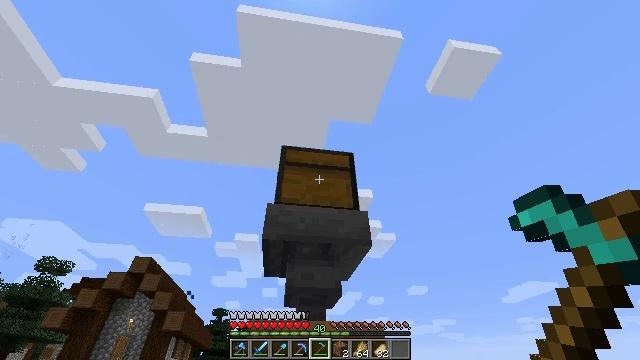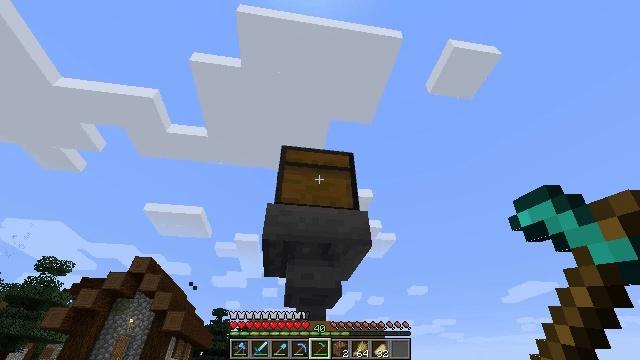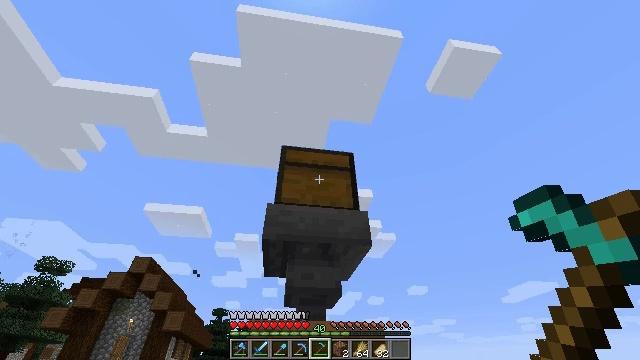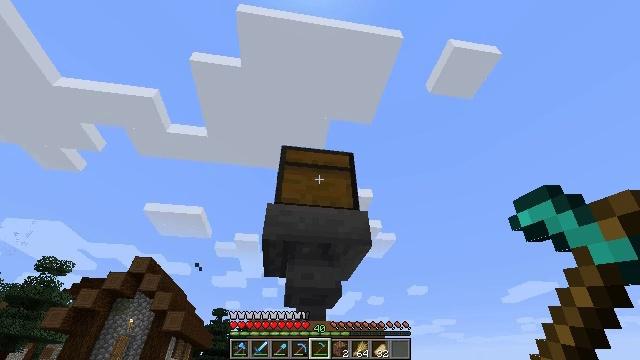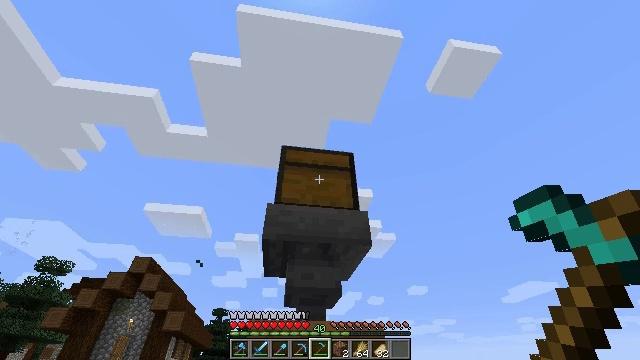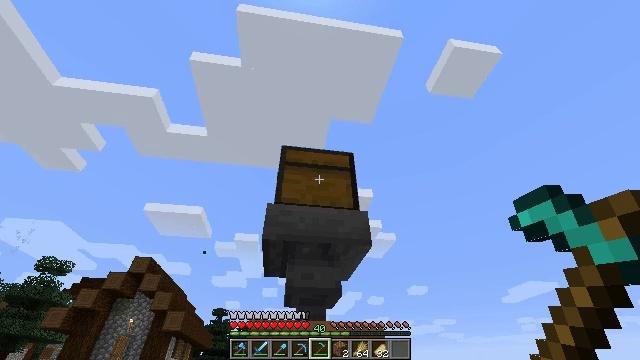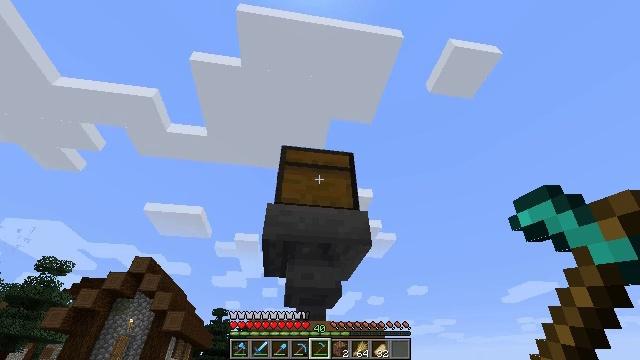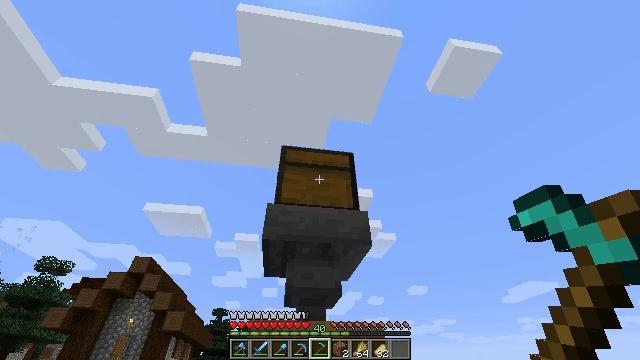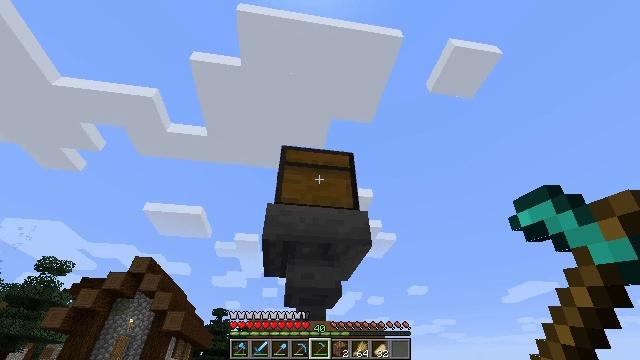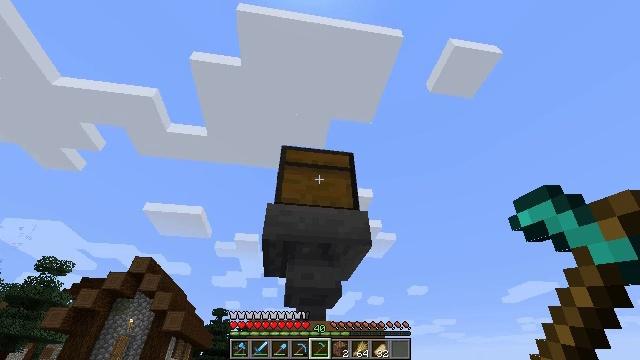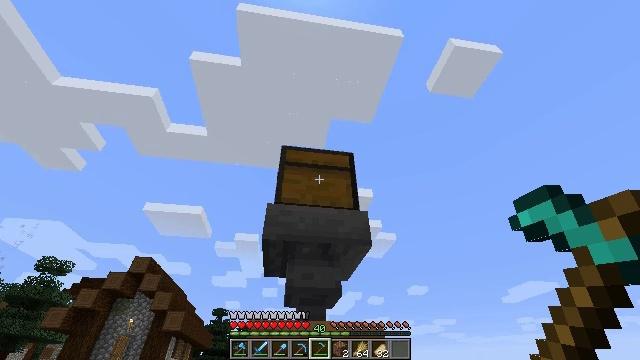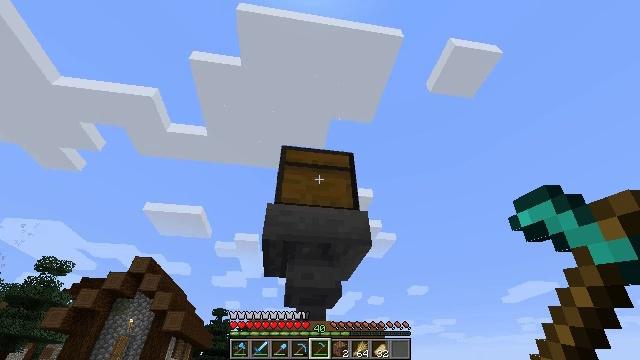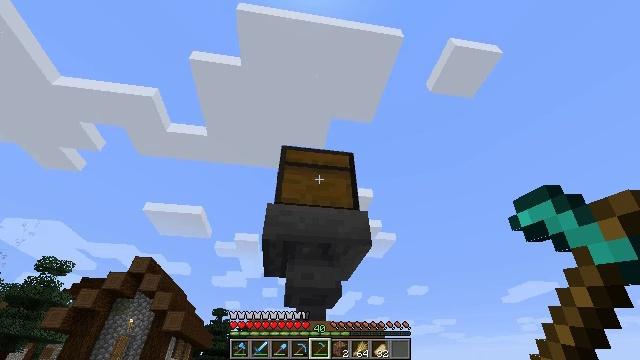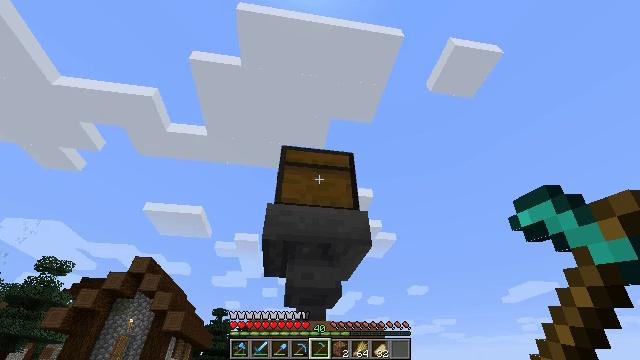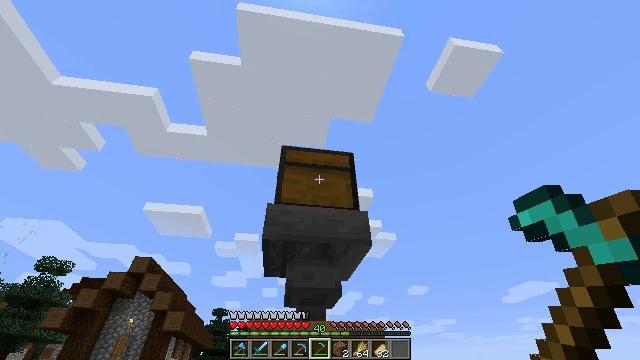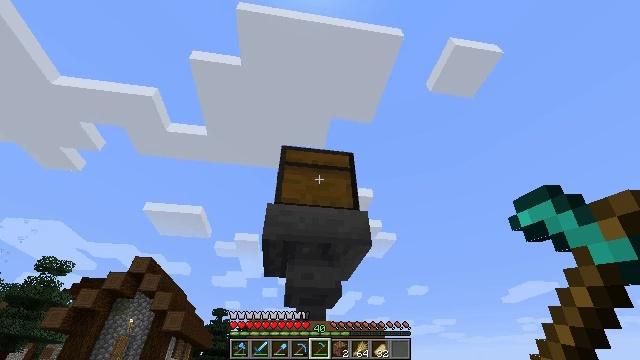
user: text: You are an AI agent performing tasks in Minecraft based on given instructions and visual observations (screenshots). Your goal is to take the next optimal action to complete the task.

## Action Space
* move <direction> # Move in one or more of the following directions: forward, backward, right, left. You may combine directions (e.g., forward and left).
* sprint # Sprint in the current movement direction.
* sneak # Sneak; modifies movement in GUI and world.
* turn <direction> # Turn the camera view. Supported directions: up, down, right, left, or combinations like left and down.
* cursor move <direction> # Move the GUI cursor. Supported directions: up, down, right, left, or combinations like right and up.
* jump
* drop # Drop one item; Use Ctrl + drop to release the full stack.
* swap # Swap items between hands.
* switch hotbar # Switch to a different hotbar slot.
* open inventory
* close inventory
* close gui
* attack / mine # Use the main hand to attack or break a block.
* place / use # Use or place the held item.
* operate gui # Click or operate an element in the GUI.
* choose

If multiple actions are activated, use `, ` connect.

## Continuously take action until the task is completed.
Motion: motion action
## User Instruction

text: Collect carrots by breaking the crop.
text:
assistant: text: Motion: no_op
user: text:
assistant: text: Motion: no_op
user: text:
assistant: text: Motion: no_op
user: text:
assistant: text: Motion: no_op
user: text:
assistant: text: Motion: no_op
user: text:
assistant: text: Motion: no_op
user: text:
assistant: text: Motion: no_op
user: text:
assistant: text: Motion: no_op
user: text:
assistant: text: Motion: no_op
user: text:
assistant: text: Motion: no_op
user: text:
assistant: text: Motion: no_op
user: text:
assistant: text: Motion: no_op
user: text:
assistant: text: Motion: no_op
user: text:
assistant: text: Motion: no_op
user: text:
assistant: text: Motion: no_op
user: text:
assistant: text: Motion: no_op
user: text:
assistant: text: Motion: no_op
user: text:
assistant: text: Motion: no_op
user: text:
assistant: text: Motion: no_op
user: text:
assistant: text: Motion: no_op
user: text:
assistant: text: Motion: no_op
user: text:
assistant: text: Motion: no_op
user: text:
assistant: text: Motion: no_op
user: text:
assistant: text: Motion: no_op
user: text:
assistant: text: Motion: no_op
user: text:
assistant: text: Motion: no_op
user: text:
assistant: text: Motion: no_op
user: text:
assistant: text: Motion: no_op
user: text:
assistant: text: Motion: no_op
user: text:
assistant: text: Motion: no_op